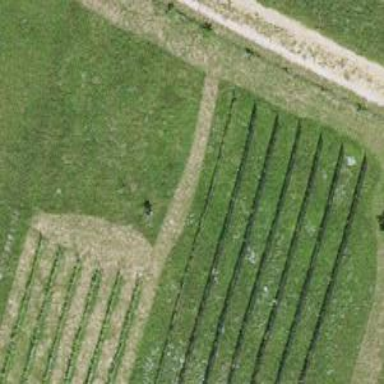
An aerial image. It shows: Beautiful vineyard in the countryside.